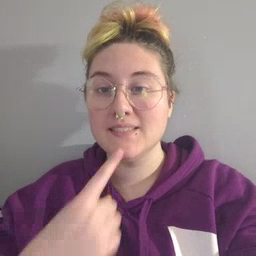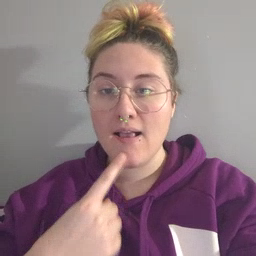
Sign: say